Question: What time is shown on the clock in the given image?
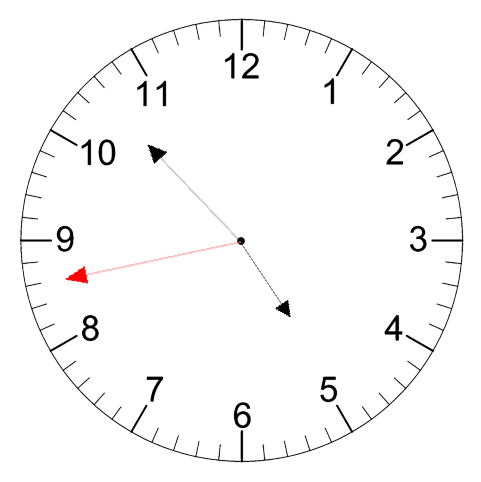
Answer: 04:52:43